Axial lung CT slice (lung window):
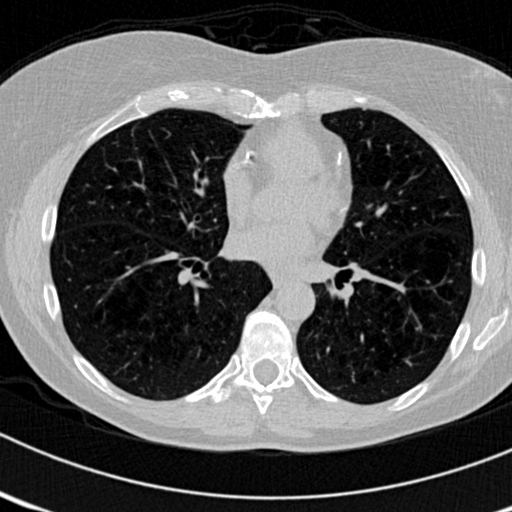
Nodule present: no